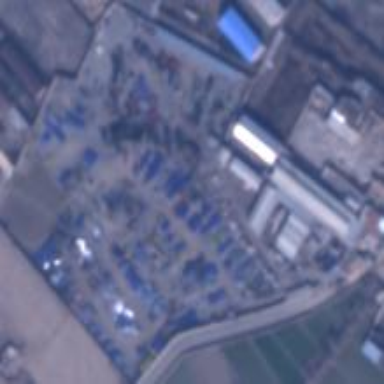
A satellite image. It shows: Industrial area.